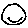
Label: smiley face